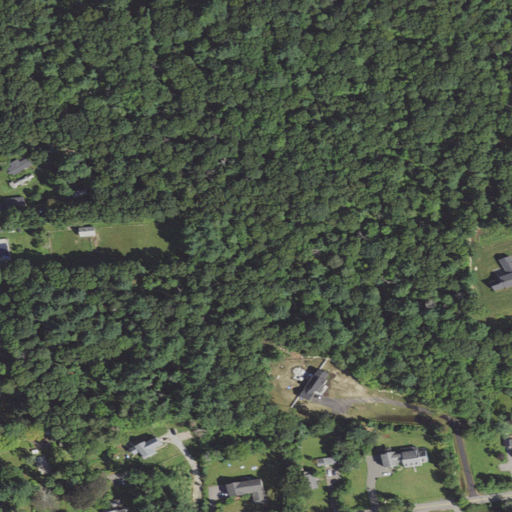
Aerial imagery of mountain in Massachusetts named Pheasant Hill containing mixed forest, evergreen forest, deciduous forest, open development, medium intensity development, low intensity development, and grassland